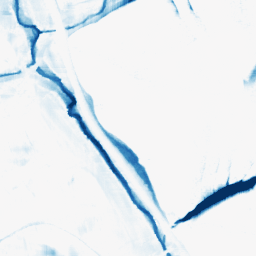
Category: morphological
Decomposition family: morphological_rect
Decomposition parameters: operation: closing
width: 20
height: 20
Upsampling method: edge_directed
Upsampling parameters: scale: 2
Upsampling scale: 2